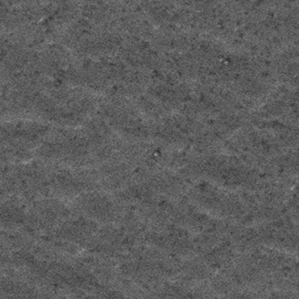
Label: frost